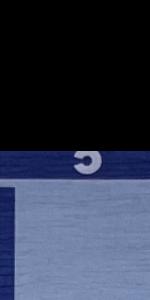
Label: Empty